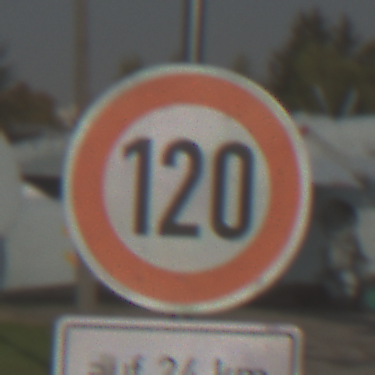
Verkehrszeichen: Geschwindigkeit120
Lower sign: LaengeEinerStrecke6
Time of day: MorningAfternoon
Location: Outdoor (Special)
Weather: Clear
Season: NotSpecified
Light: Natural